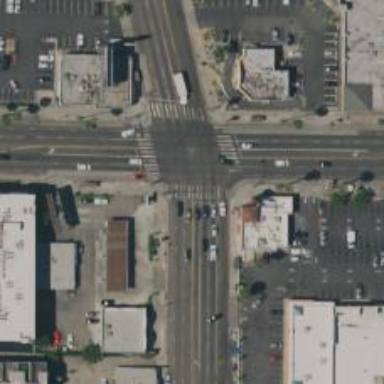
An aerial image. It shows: Crossing with pedestrian island and zebra markings.